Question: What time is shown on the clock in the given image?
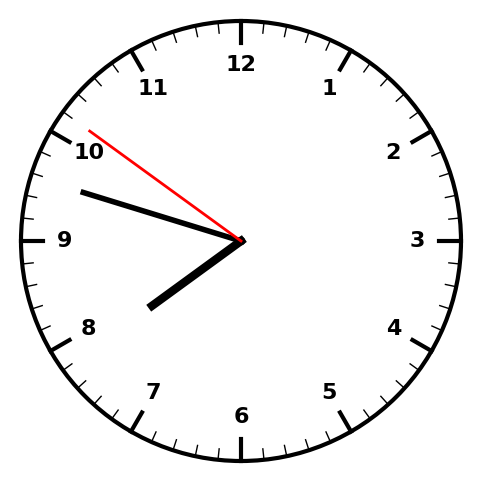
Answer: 07:47:51